Question: My problem is that I get 0 bytes response from server (I'm using Fiddler2 to check this out).
Picture:

What I'm doing:
1. Log in. I get cookies.
2. Creating thread
---
'''
public void CreateTopic(string subject, string message, string forumId)
{
HttpWebResponse response = null;
string source = string.Empty;
string lastClick= string.Empty;
string creationTime= string.Empty;
string formToken = string.Empty;
// GET
while(true)
{
webRequest =
(HttpWebRequest) HttpWebRequest.Create(Url + "posting.php?mode=post&f=" + forumId + "&sid=" + sid);
webRequest.KeepAlive = true;
webRequest.Method = "GET";
webRequest.ContentType = "application/x-www-form-urlencoded";
webRequest.Host = Url.Replace("http://", "").Replace("/", "");
webRequest.CookieContainer = cookieJar;
ServicePointManager.Expect100Continue = false;
try
{
response = (HttpWebResponse) webRequest.GetResponse();
UpdateSid(Url + "posting.php?mode=post&f=" + forumId + "&sid=" + sid);
}
catch (Exception ex)
{
continue;
}
break;
}
StreamReader streamReader = new StreamReader(response.GetResponseStream());
source = streamReader.ReadToEnd();
streamReader.Close();
response.Close();
// Get stuff
// last click
Match lastClickMatch = Regex.Match(source, "name="lastclick" value="([0-9]{10})" />");
if (lastClickMatch.Success) lastClick = lastClickMatch.Groups[1].Value;
// creation time
Match creationTimeMatch = Regex.Match(source, "name="creation_time" value="([0-9]{10})" />");
if (creationTimeMatch.Success) creationTime = creationTimeMatch.Groups[1].Value;
// form token
Match formTokenMatch = Regex.Match(source, "name="form_token" value="(.{40})" />");
if (formTokenMatch.Success) formToken = formTokenMatch.Groups[1].Value;
// POST
webRequest = (HttpWebRequest)WebRequest.Create(Url + "posting.php?mode=post&f=" + forumId + "&sid=" + sid);
webRequest.Method = "POST";
webRequest.ContentType = "application/x-www-form-urlencoded";
webRequest.Host = Url.Replace("http://", "").Replace("/", "");
webRequest.CookieContainer = cookieJar;
string data = "icon=&subject=" + Encode(subject) + "&addbbcode20=100&message=" + Encode(message) + "&attach_sig=on&post=Submit&lastclick=" + lastClick + "&creation_time=" + creationTime + "&form_token=" + formToken;
byte[] byte1 = Encoding.UTF8.GetBytes(data);
webRequest.ContentLength = byte1.Length;
ServicePointManager.Expect100Continue = false;
Stream stream = webRequest.GetRequestStream();
stream.Write(byte1, 0, byte1.Length);
stream.Close();
response = (HttpWebResponse)webRequest.GetResponse();
UpdateSid(Url + "posting.php?mode=post&f=" + forumId + "&sid=" + sid);
response.Close();
}
'''
I get this on fiddler:
RAW:
'''
POST http://stuff.com/posting.php?mode=post&f=8&sid=6d278be1e705fe0261f253bbc96ab7a4
HTTP/1.1 Content-Type: application/x-www-form-urlencoded
Host: stuff.com
Cookie: phpbb3_goeyz_u=55443;phpbb3_goeyz_k=;phpbb3_goeyz_sid=6d278be1e705fe0261f253bbc96ab7a4
Content-Length: 165
icon=&subject=g&addbbcode20=100&message=d&attach_sig=on&post=Submit&lastclick=<PHONE>&creation_time=<PHONE>&form_token=b81c23e308f0bd3a0a73907efcc8c18e5dba0f7f
'''
Response RAW:
'''
HTTP/1.1 302 Found
Date: Wed, 14 Dec 2011 23:13:14 GMT
Server: Apache/2.2.14 (Ubuntu)
X-Powered-By: PHP/5.3.2-1ubuntu4.10
Location: http://stuff.com/games.html
Vary: Accept-Encoding
Content-Length: 0
Connection: close
Content-Type: text/html
'''
I have no idea what is going on. If you will help me I will be grateful. I'm sorry for my English.
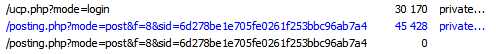
Answer: I found out why it didn't create thread. It checks:
'''
if ($user->data['is_bot'])
'''
If you don't want to be a bot, then you have to WAIT for like 8 seconds before sending POST:
'''
Thread.Sleep(8100);
'''
It resolved all problems for me.